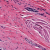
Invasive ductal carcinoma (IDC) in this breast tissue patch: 0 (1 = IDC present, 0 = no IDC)